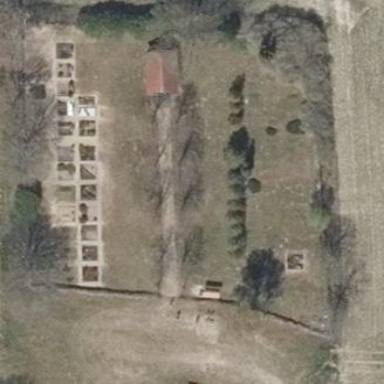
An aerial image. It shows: Cemetery.